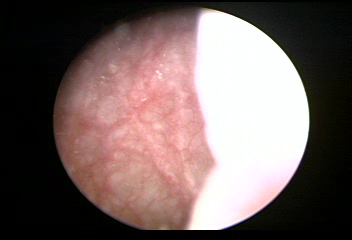
Modality: WLC
Class: Normal mucosa
Bladder cancer association: No